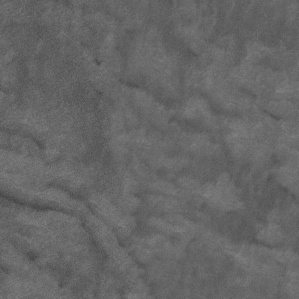
Label: non_frost